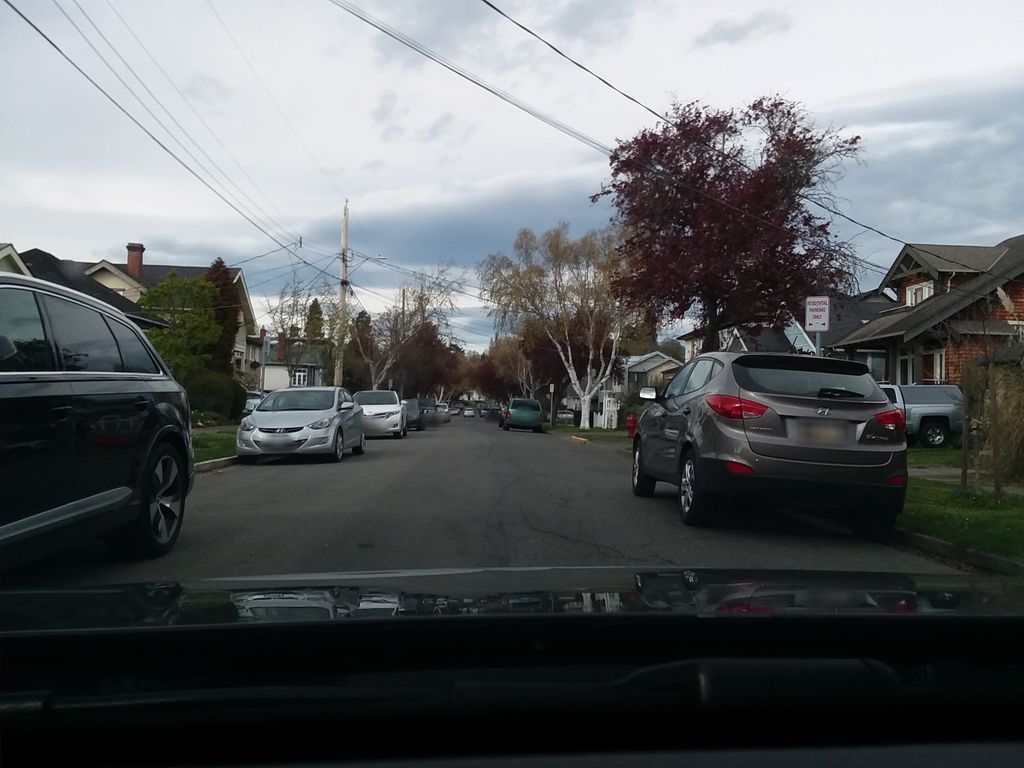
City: victoria